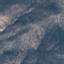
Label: HerbaceousVegetation